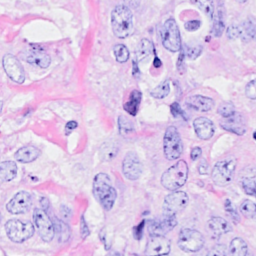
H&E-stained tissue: Breast